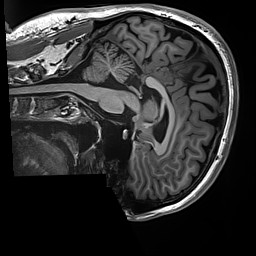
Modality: T1w
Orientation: sagittal
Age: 25
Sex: male
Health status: healthy
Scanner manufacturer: siemens
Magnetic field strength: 3 T
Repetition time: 2.5 s
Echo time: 0.00299 s